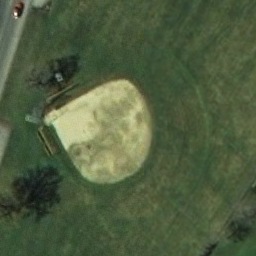
Label: baseball diamond